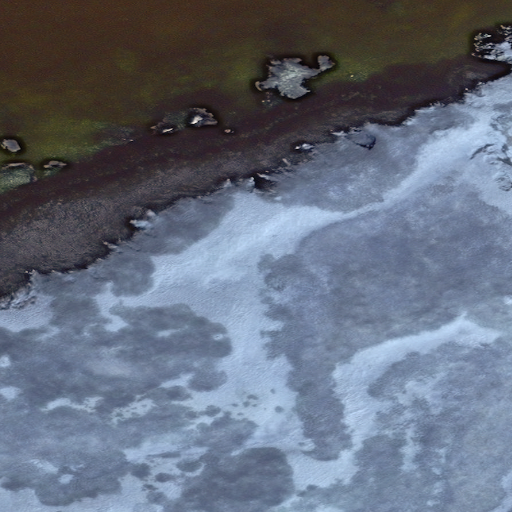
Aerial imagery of cape in Alaska named Chyaguulam Adangan Yaaga containing only unknown